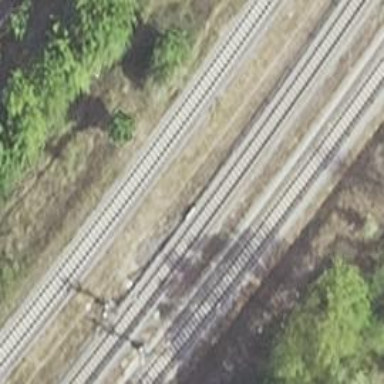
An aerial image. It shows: Unused railway yard.